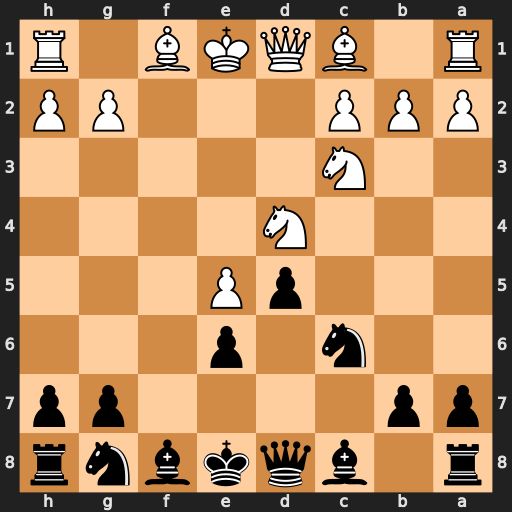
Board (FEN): r1bqkbnr/pp4pp/2n1p3/3pP3/3N4/2N5/PPP3PP/R1BQKB1R
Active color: b
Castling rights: KQkq
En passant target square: -
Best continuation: Qh4+ g3 Qxd4